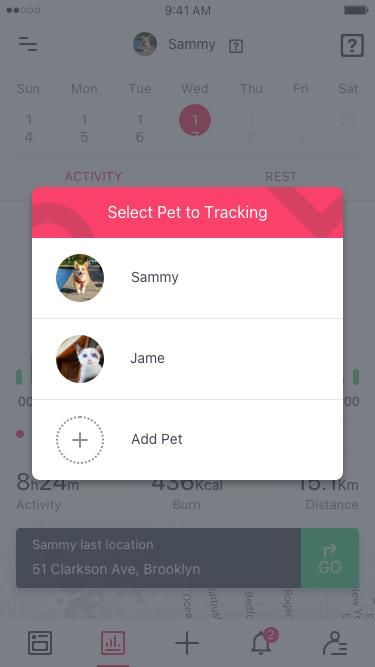
Text in this UI design:
Sammy
Jame
Add Pet
Pet to Tracking